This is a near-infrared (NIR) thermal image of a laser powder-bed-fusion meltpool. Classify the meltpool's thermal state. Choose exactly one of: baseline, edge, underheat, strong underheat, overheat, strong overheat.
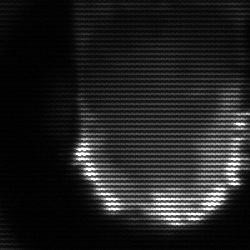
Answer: baseline